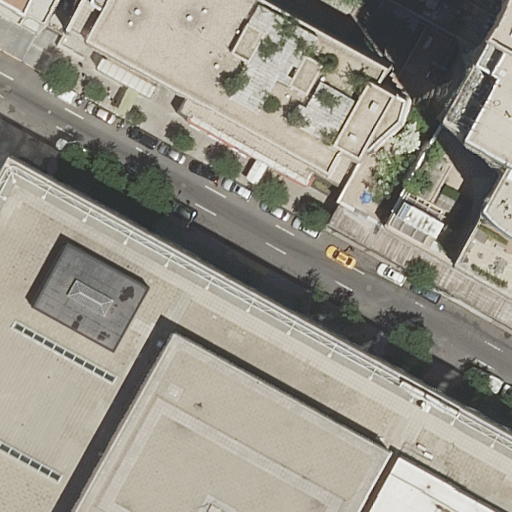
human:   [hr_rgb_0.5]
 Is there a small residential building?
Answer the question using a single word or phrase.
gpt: yes

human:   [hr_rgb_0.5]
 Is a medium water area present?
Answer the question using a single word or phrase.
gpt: no

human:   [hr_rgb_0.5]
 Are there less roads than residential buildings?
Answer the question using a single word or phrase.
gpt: yes

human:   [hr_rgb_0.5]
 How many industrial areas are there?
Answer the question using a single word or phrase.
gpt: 0

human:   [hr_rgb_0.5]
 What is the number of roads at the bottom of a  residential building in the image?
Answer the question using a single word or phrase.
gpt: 2

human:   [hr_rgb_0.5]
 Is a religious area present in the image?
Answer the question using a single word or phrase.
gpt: no

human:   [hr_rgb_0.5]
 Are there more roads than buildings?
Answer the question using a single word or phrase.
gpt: no

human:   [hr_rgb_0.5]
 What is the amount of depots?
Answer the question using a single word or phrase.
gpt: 0

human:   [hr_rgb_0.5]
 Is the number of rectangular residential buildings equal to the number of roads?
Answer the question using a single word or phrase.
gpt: yes

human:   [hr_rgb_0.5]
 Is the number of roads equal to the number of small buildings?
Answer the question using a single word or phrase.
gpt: no

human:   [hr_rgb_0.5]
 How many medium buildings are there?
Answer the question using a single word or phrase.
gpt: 0

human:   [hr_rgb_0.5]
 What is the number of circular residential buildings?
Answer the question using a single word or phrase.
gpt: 0

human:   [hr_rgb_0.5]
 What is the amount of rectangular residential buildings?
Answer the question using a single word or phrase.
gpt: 2

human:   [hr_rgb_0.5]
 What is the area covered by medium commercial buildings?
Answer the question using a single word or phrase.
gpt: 0m2

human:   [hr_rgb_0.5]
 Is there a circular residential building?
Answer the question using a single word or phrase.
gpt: no

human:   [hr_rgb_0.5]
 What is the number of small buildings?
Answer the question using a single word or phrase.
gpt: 1

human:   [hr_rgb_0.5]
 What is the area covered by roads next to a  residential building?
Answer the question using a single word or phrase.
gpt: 0m2

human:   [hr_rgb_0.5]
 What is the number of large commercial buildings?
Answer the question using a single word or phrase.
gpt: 0

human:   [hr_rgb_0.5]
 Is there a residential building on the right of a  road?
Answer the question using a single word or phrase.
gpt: yes

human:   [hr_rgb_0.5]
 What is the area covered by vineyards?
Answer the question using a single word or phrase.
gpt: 0m2

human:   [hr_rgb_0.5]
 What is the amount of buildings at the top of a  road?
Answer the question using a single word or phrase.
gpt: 3

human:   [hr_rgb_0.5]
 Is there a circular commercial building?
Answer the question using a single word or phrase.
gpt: no

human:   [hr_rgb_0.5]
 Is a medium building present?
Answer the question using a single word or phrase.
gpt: no

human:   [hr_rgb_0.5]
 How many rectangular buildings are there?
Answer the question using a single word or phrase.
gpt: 2

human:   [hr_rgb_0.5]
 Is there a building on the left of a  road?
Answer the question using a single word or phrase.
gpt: yes

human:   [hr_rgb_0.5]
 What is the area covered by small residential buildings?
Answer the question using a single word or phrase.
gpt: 6m2

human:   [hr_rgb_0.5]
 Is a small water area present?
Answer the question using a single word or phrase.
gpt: no

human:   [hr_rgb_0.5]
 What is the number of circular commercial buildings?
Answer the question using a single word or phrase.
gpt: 0

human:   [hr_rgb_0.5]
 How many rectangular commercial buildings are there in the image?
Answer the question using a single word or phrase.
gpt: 0

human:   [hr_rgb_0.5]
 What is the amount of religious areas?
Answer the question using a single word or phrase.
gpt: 0

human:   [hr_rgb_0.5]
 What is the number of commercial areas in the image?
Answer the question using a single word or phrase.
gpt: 0

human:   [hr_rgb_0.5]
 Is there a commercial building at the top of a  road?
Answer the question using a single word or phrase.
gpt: no

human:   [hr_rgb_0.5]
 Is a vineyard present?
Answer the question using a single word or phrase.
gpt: no

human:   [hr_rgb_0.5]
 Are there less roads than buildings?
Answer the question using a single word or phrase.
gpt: yes

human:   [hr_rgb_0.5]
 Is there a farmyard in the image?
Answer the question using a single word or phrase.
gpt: no

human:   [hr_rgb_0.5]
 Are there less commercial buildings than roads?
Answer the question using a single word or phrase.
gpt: yes